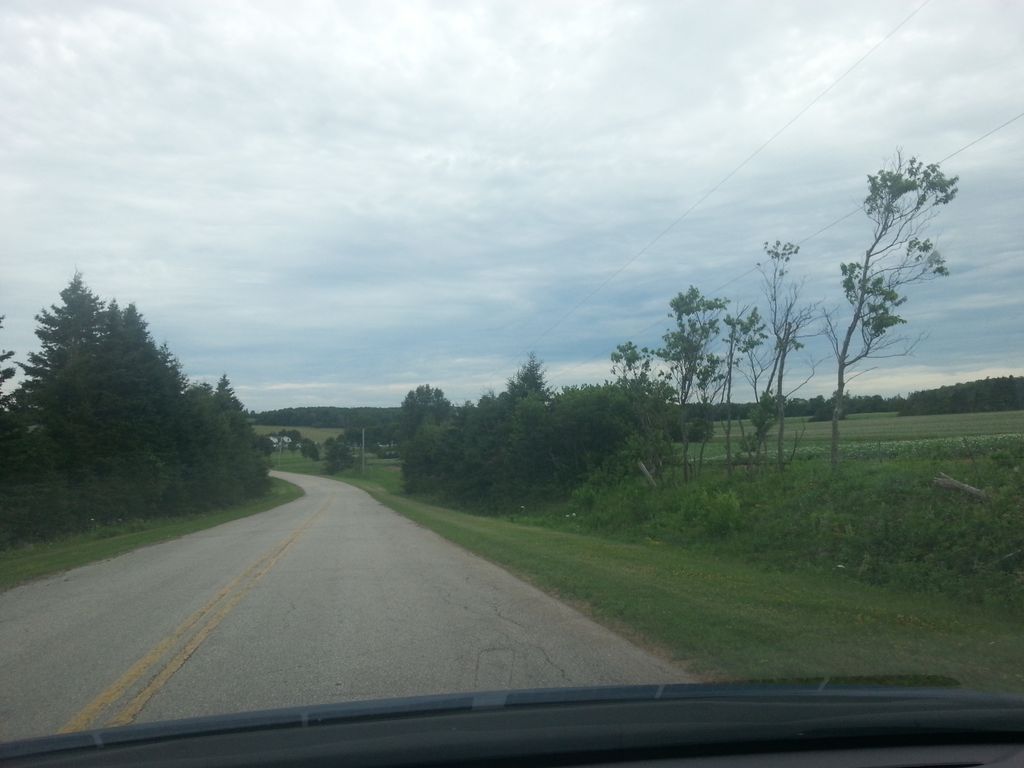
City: charlottetown